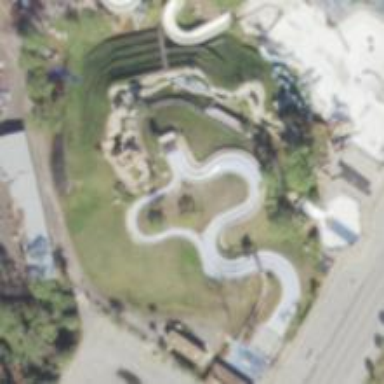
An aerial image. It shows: Water slide attraction.